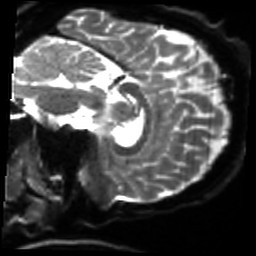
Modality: sbref
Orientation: sagittal
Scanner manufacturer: siemens
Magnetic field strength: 3 T
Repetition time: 4 s
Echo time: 0.0594 s